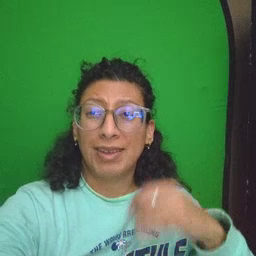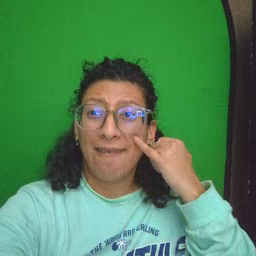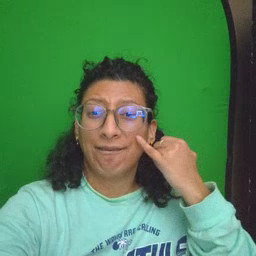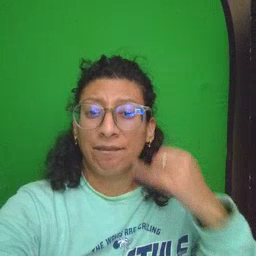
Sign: if